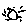
Label: sun